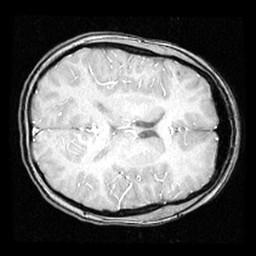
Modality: inplaneT1
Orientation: axial
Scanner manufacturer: ge
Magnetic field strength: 3 T
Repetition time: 0.2 s
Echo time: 0.0036 s